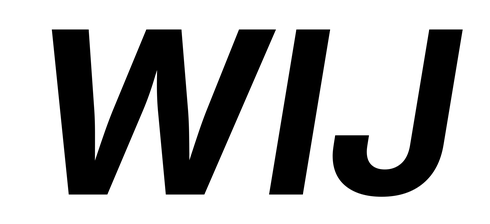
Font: Inter-Italic_Bold_Italic